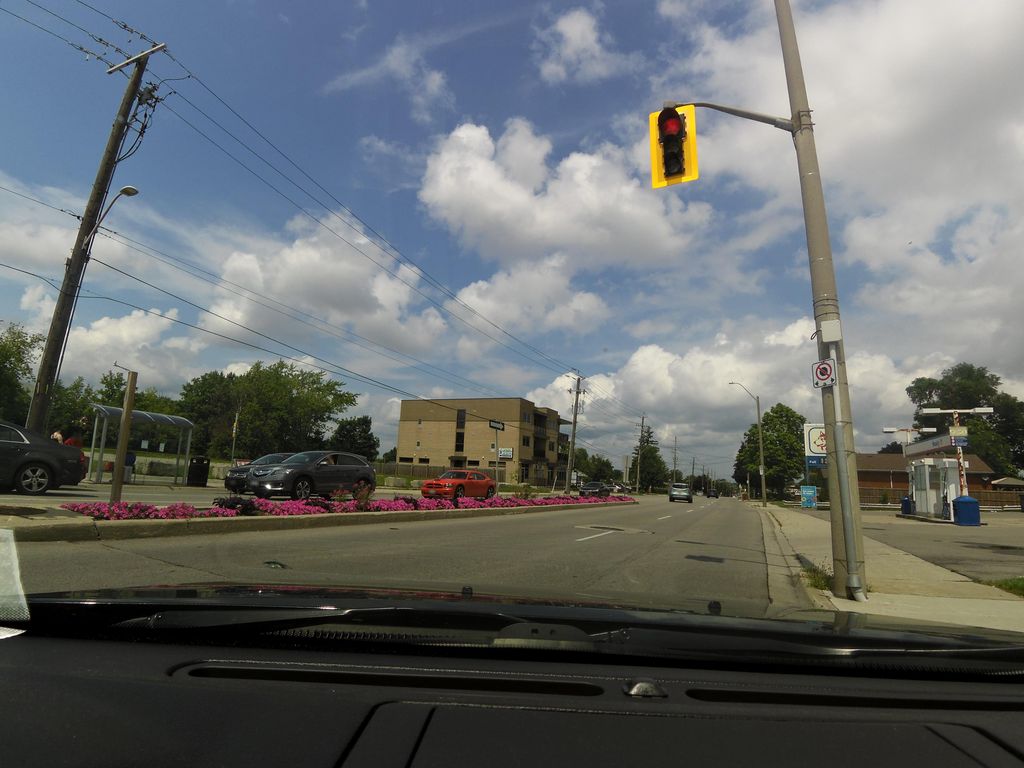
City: hamilton